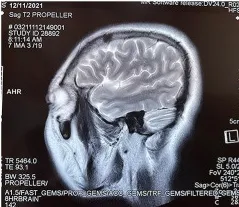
(A-C) are three different sections of the sagittal position of the first MRI at the patient's admission.
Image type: radiology (mri)